Interaction volume radius: 5 \u00c5
Interaction volume height: 35 \u00c5
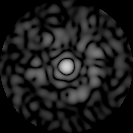
Disorder parameter: 0.8385